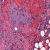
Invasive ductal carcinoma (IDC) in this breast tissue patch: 0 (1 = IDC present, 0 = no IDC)